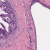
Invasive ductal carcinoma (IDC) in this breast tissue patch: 0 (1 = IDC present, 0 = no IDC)